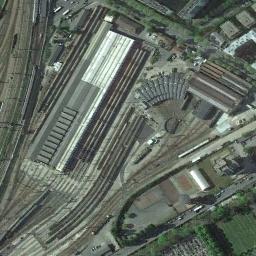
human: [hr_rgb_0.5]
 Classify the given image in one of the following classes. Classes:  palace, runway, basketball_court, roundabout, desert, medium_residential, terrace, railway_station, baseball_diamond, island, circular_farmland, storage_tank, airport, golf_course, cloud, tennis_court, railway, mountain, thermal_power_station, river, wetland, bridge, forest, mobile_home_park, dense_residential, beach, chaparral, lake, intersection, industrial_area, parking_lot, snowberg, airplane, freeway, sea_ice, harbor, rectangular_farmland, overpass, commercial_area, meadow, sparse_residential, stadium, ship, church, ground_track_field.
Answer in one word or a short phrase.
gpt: railway_station